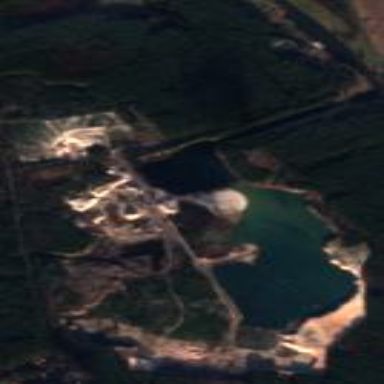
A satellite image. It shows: Quarry extracting sand as natural resource.